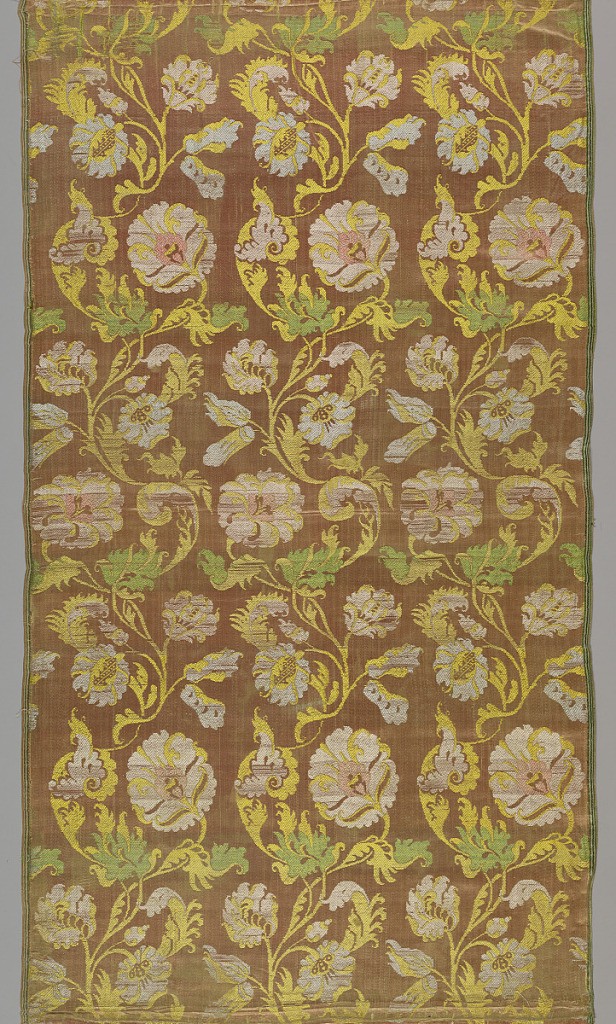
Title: Textile
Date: mid-18th century
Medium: silk Technique:
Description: Large square of peach color satin with rococo floral pattern in light green, yellow and white.